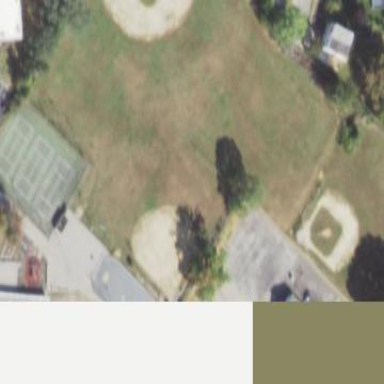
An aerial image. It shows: Baseball pitch for leisure land activities.